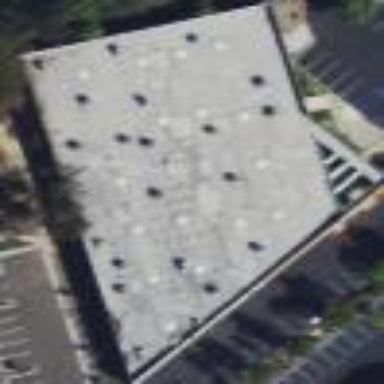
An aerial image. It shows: Office building.